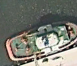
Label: Towing_vessel